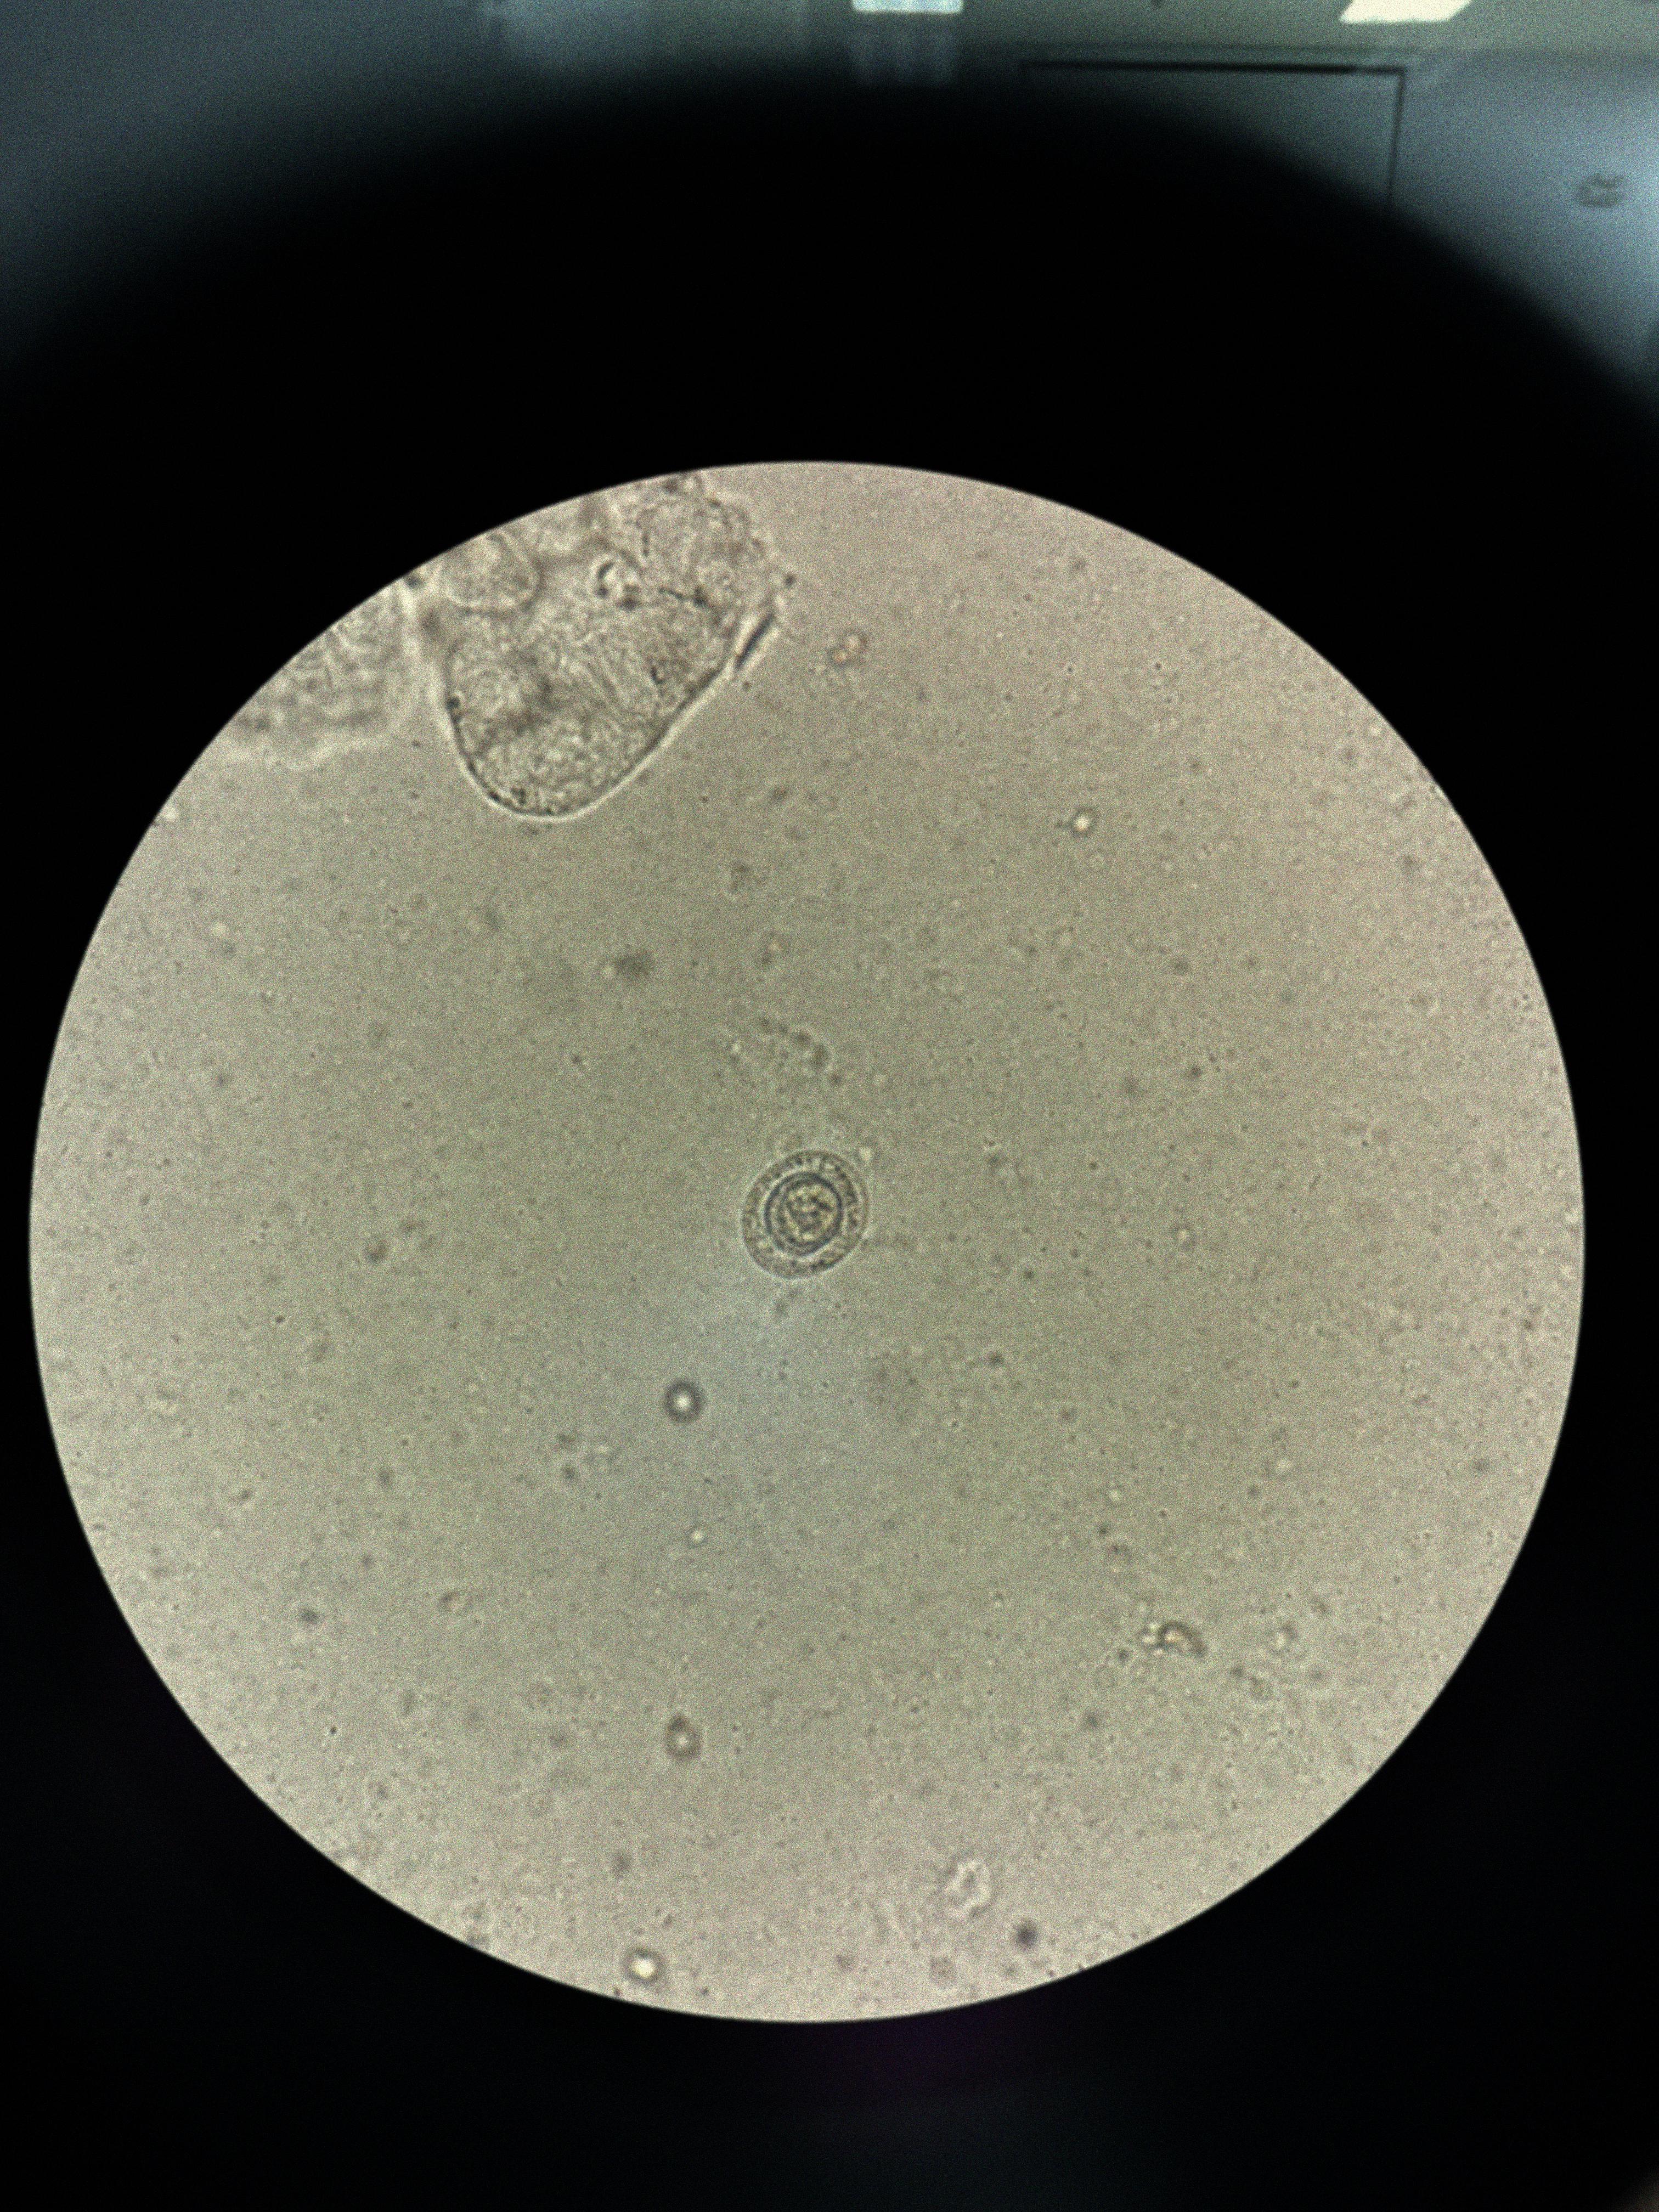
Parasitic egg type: Hymenolepis nana